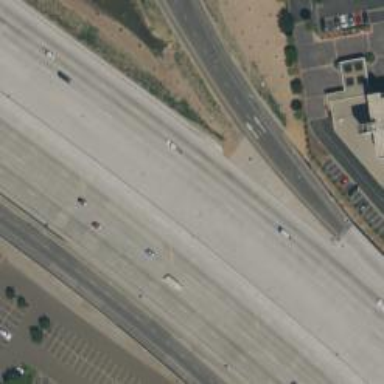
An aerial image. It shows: Motorway.